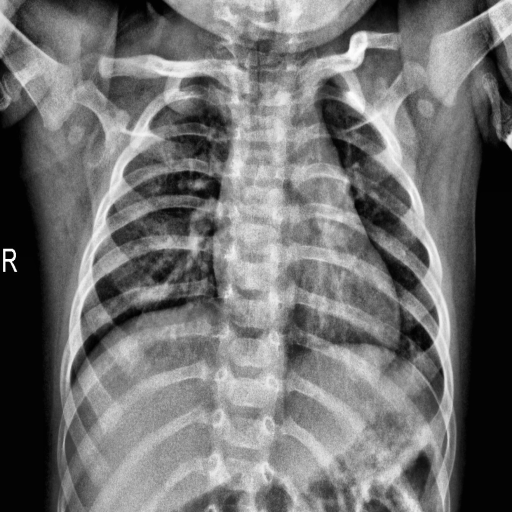
Finding: NORMAL